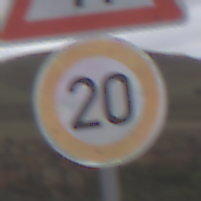
Verkehrszeichen: Geschwindigkeit20
Zusatzzeichen oben: EinseitigVerengteFahrbahnRechts
Umgebung: Outdoor, Nature
Tageszeit: Midday
Wetter: Overcast
Licht: Natural
Jahreszeit: NotSpecified
Kontrast: LowContrast